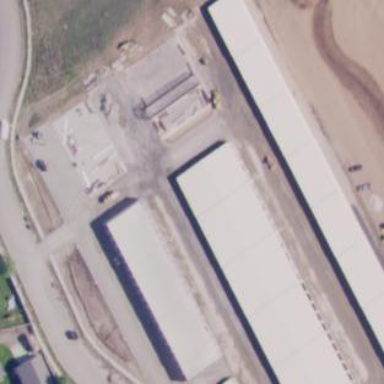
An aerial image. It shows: Building housing storage rental shop.